Question: is in iOS5 a particular view for a "Pages" style?
Is there a certain control/UI element which I could use? I do not need the preview mode of a document, just an image and a text below it which come from an NSArray or something like similar...
I'm looking for something like this:

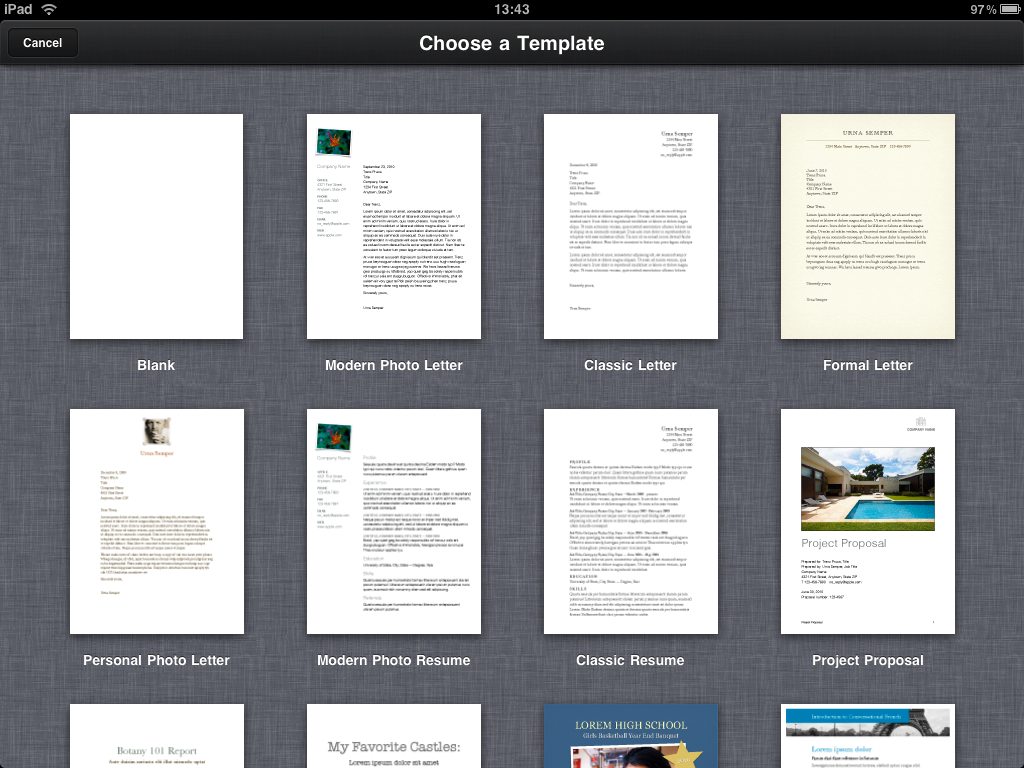
Answer: Take a look <URL>. It's the sample of Apple that will provide pretty much the same interface as you want.
Hope it helps